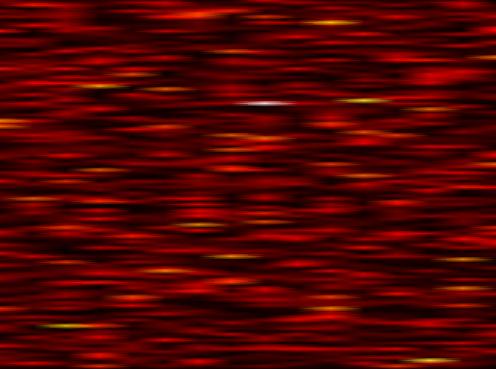
Label: OFDM